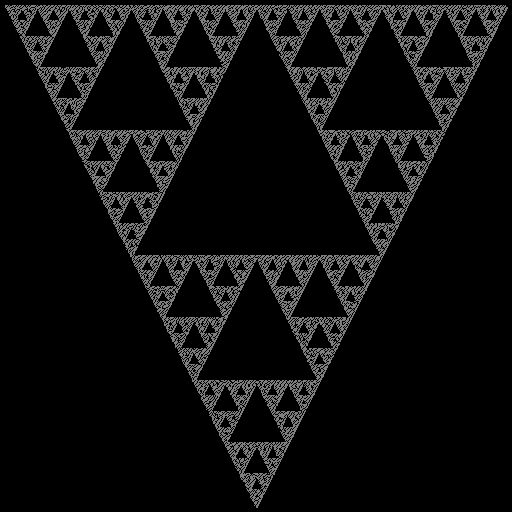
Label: sierpinski_gasket